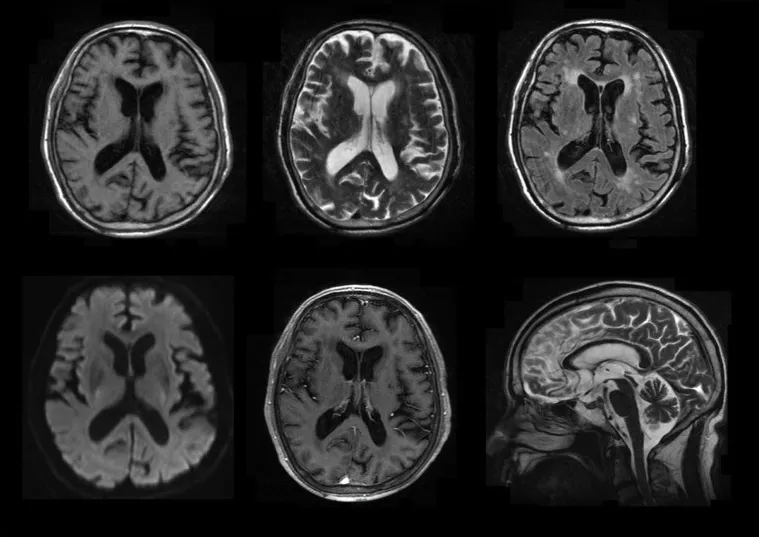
Selected brain MR images. It showed ischemia within the periventricular area and centrum semiovale but revealed no contrast-enhanced lesions.
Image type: radiology (mri)